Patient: sex M, age 71
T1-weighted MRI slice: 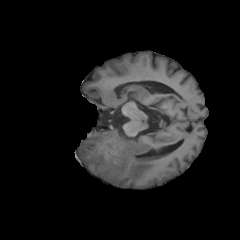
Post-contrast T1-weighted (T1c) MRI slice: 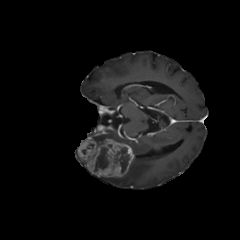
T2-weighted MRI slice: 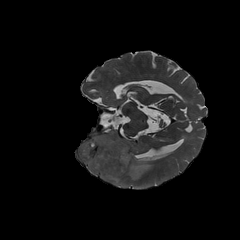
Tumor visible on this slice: yes
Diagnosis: Glioblastoma, IDH-wildtype
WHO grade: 4